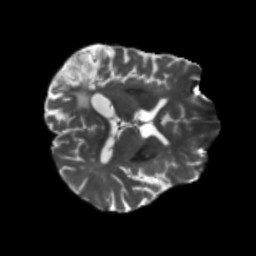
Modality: T2w
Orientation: axial
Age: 68
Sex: male
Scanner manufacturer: siemens
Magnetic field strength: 3 T
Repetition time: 5.47 s
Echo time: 0.0854 s